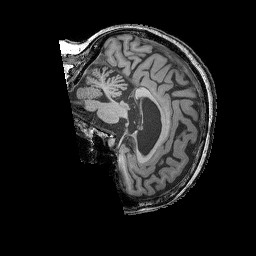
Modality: T1w
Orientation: sagittal
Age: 67
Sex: female
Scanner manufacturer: siemens
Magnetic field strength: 3 T
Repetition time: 2.25 s
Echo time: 0.00411 s